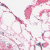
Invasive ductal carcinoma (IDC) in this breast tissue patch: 0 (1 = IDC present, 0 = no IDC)